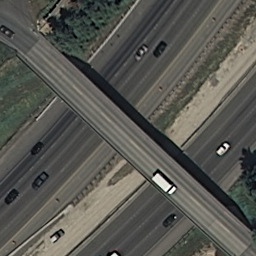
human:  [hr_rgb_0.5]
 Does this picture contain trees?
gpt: yes

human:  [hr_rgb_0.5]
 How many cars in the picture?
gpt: eleven

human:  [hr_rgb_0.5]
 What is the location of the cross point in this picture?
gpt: upper left and lower right